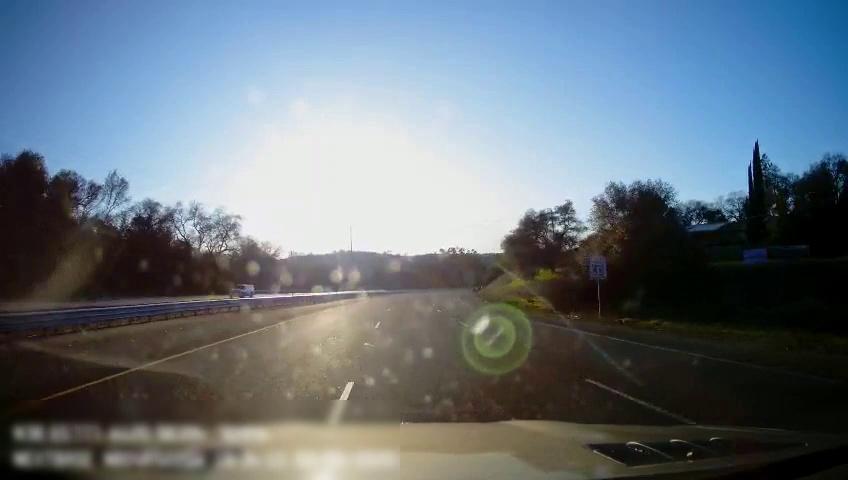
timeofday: Day
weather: Sunny
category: Drivable Space
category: Drivable Space
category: Vehicles | SUV
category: Lanes | Current Lane
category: Lanes | Current Lane
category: Lanes | Alternate Lane
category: Lanes | Alternate Lane
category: Traffic | Signs